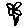
Label: flower